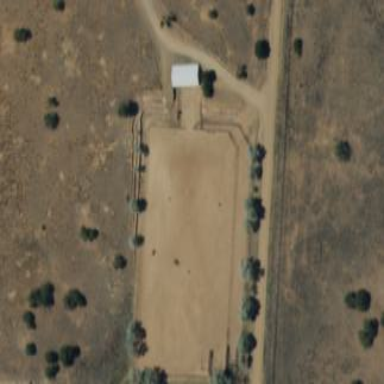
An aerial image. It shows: Leisure land designated for horse riding.